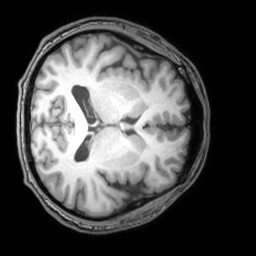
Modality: T1w
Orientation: axial
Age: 35
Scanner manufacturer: philips
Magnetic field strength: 3 T
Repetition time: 0.007 s
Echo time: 0.003501 s